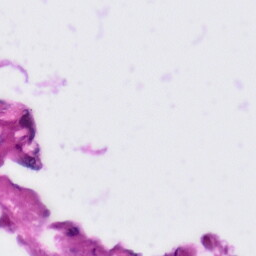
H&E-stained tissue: Tonsil